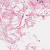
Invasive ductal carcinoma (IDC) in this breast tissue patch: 0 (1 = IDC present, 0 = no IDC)